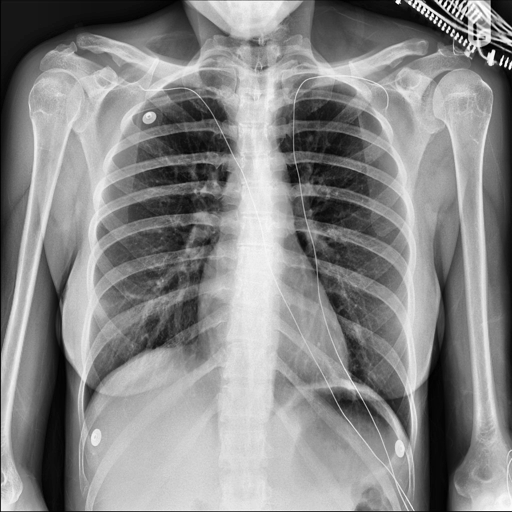
Finding: NORMAL